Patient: sex M, age 51
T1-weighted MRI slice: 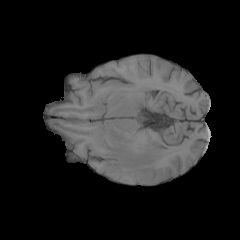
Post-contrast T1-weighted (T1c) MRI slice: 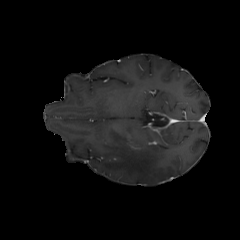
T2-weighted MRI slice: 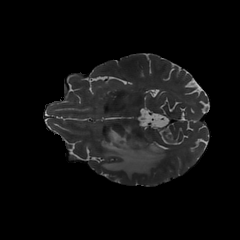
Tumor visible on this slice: yes
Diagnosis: Glioblastoma, IDH-wildtype
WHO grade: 4